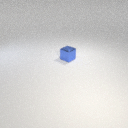
small blue metal cube